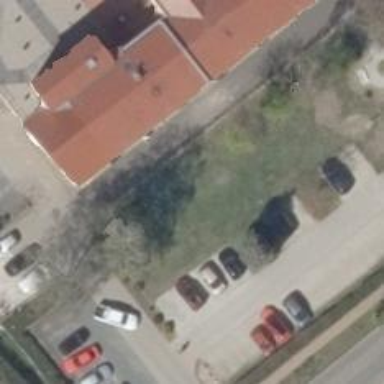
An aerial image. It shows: Nursing home.